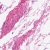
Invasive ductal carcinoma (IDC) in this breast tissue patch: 0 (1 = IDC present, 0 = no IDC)